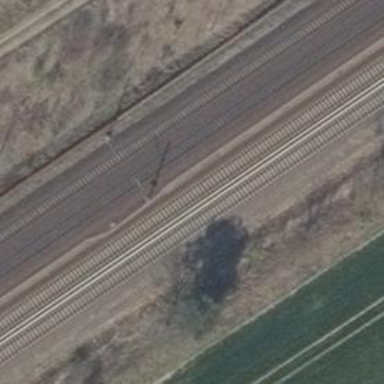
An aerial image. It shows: Railway milestone with catenary mast.